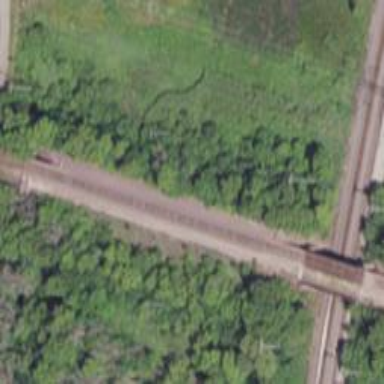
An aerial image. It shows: Railway track.